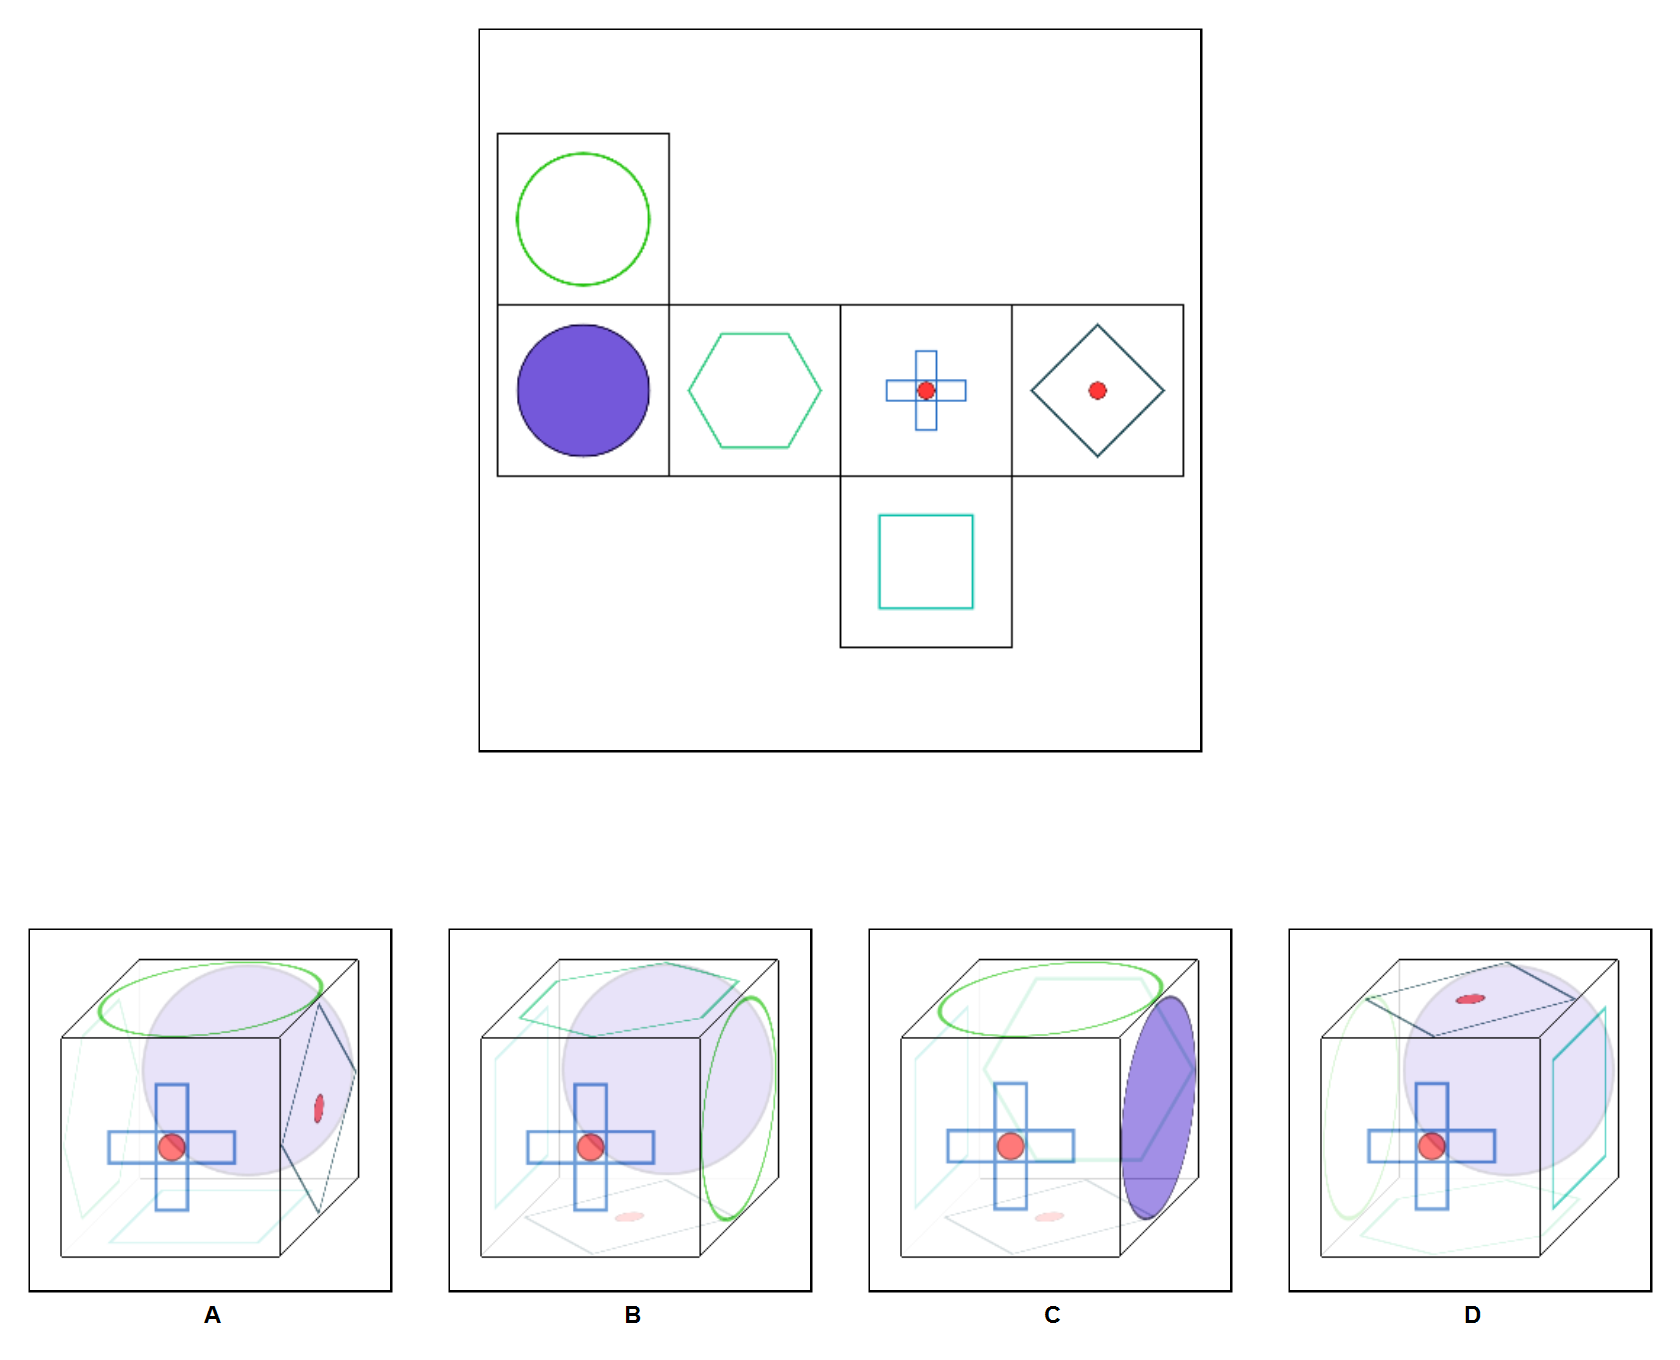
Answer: C